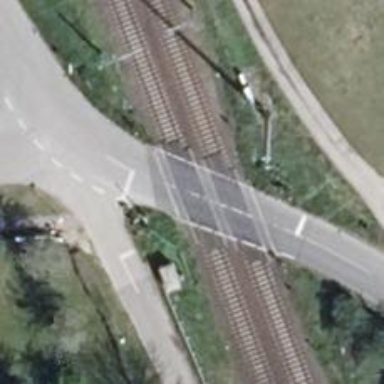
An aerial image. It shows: Level crossing with lights and barriers.